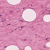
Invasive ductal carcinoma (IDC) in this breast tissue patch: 0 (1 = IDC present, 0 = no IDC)